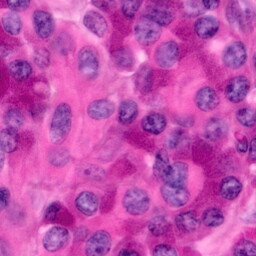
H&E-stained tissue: Pancreatic